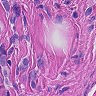
Metastatic tissue present: yes